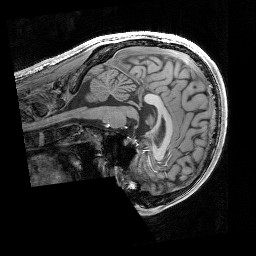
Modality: T1w
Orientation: sagittal
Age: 22
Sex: male
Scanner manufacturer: siemens
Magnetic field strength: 3 T
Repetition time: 2.3 s
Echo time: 0.00344 s